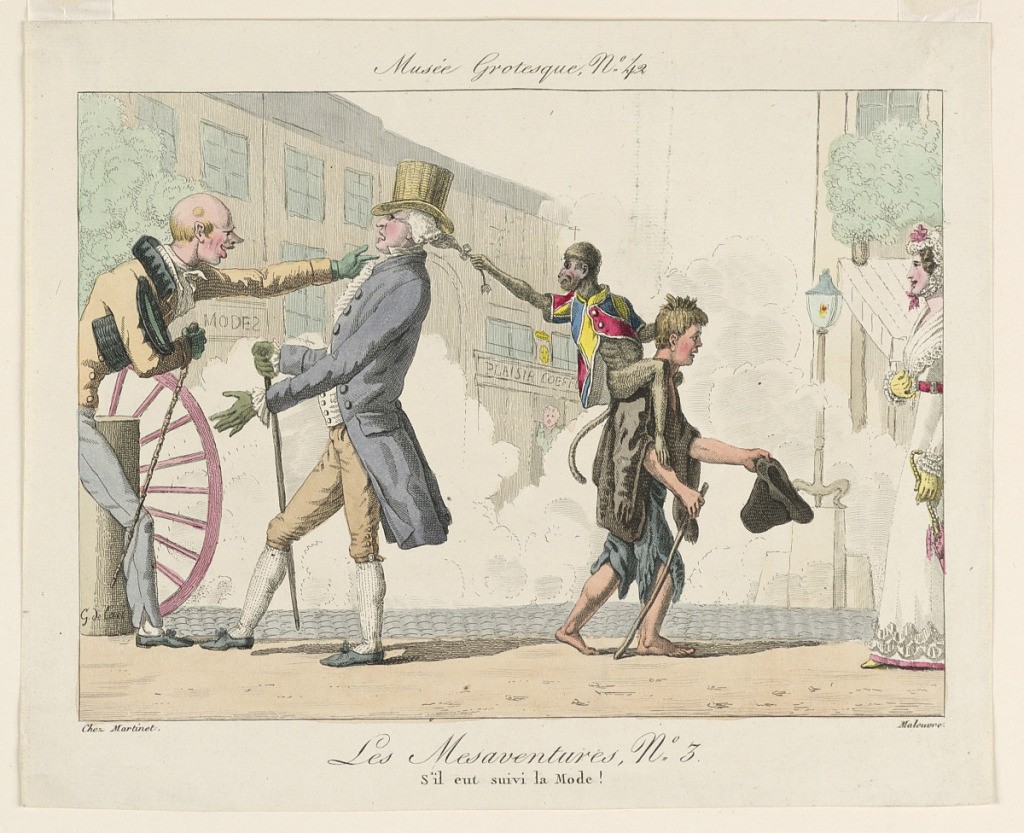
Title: Print
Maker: Pierre Maleuvre, French, 1740 - 1803
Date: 1810-1815
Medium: Engraving, brush and watercolor on paper
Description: Street scene. A monkey on the back of a beggar pulls at the wig of a passer-by, who is about to be greeted by a friend. Title below, and engraver's and publisher's names. At top: "Musée Grotesque, No. 42".